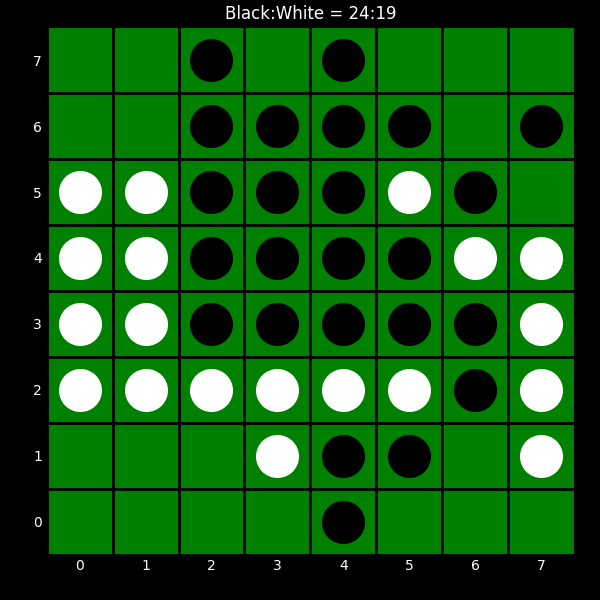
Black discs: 24
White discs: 19